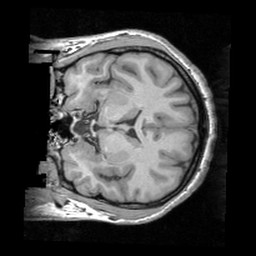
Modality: T1w
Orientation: coronal
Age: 23
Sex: male
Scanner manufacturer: siemens
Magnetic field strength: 3 T
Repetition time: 1.62 s
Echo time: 0.003 s